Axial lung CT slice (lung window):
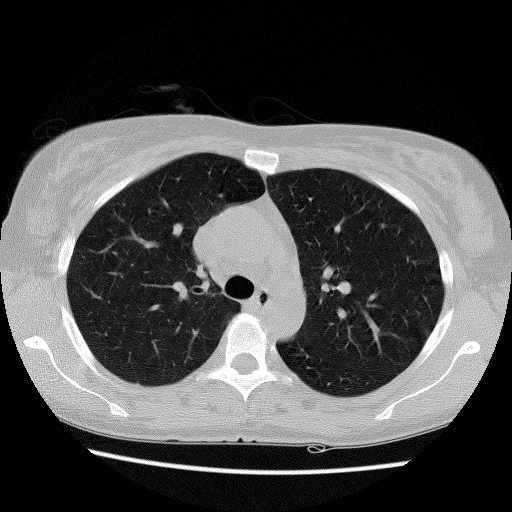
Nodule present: no